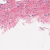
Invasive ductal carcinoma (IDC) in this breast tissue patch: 1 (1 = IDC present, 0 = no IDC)